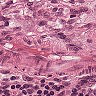
Metastatic tissue present: yes